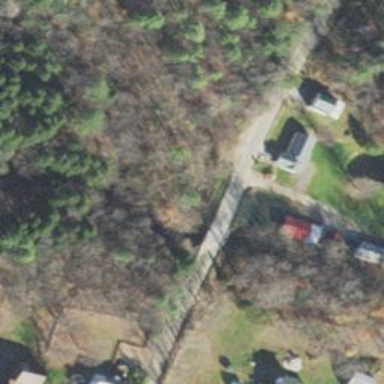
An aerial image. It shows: Residential road with bridge.